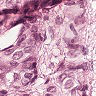
Metastatic tissue present: yes